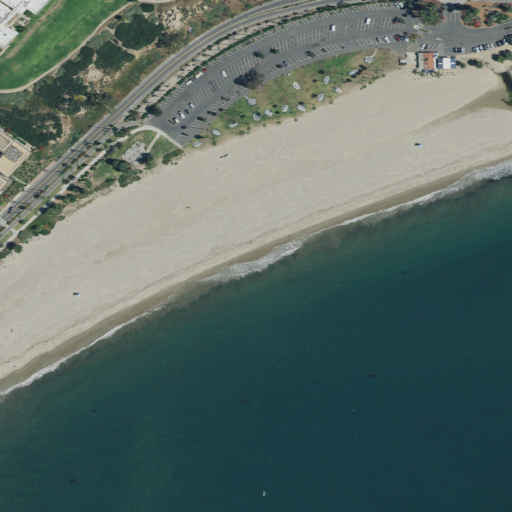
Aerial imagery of beach in California named Leadbetter Beach containing open water, medium intensity development, low intensity development, herbaceous wetlands, open development, and high intensity development